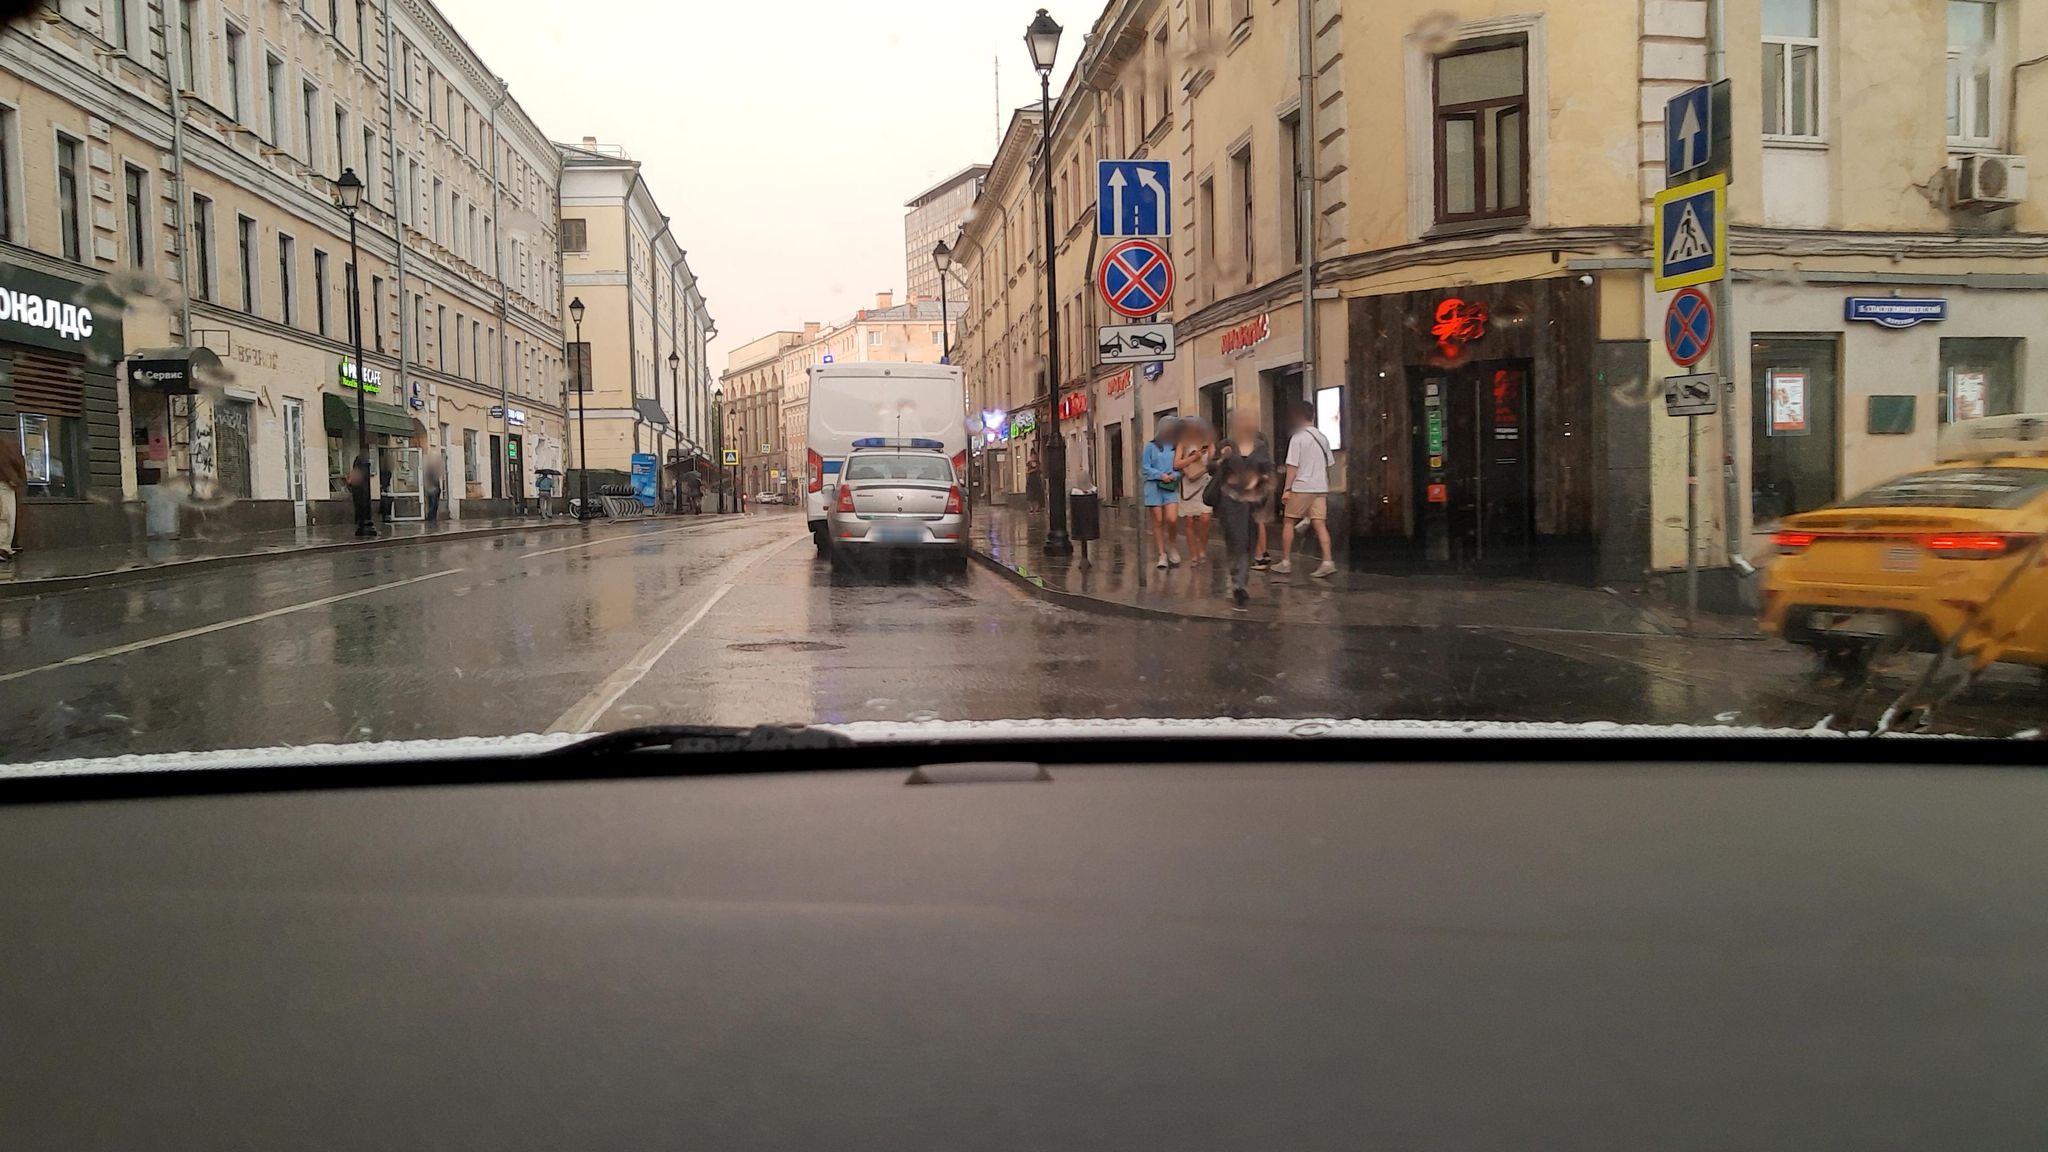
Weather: rainy
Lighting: day
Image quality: slightly poor
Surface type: driving surface
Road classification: secondary
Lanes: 3
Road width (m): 3.6
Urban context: urban centre
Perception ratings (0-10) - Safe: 2.23, Lively: 7.29, Beautiful: 2.3, Boring: 1.92, Depressing: 2.98, Wealthy: 6.47